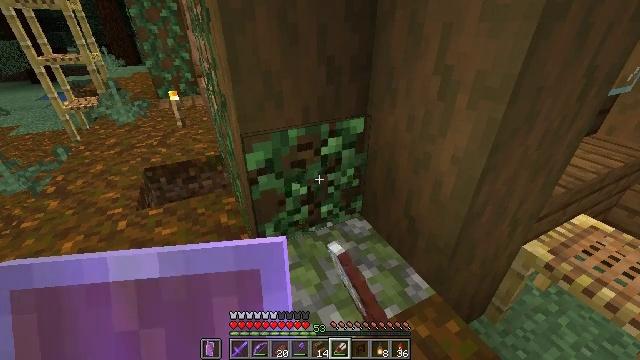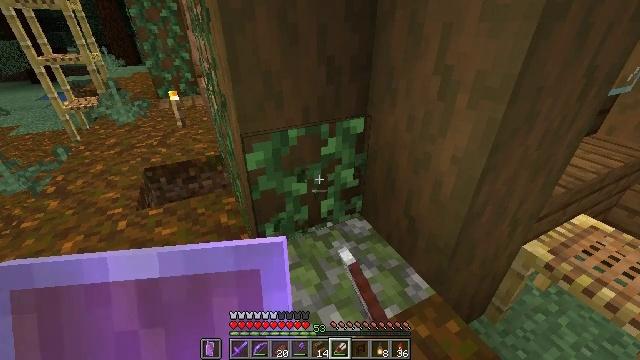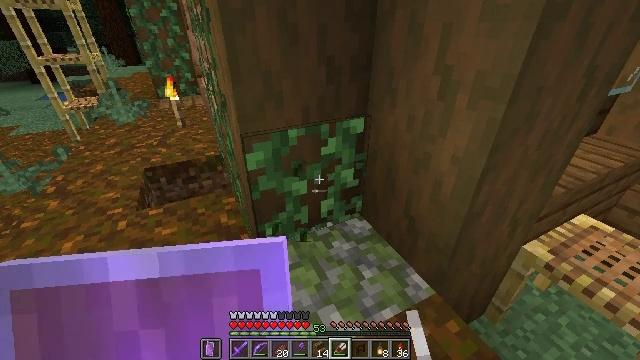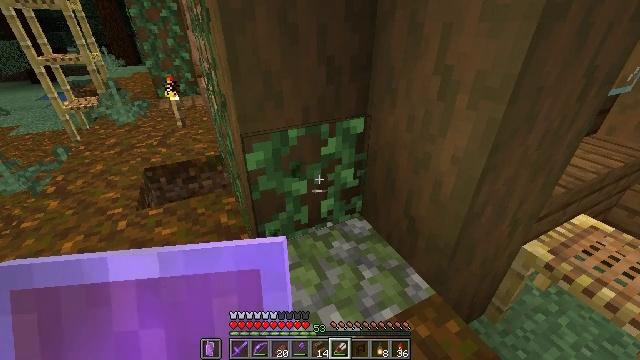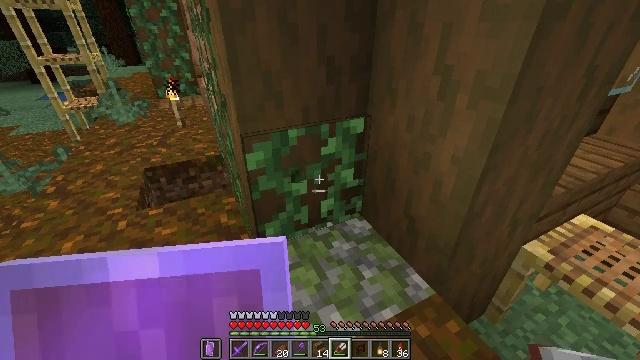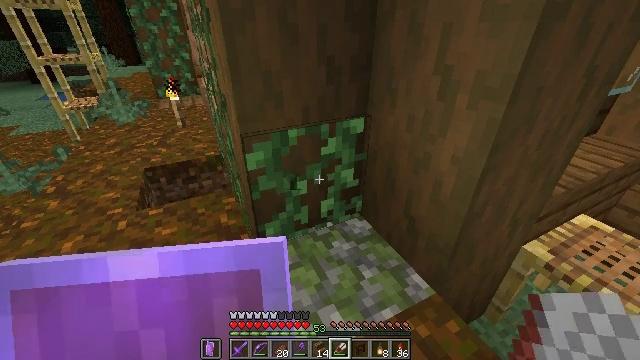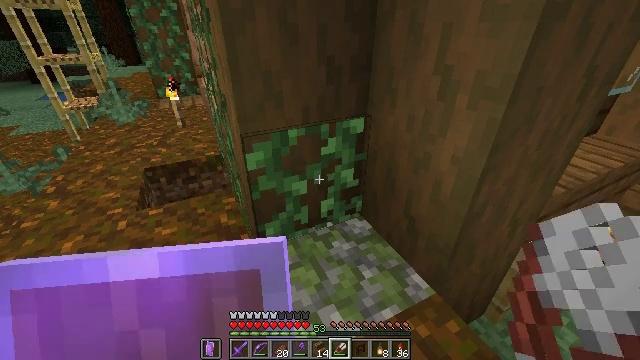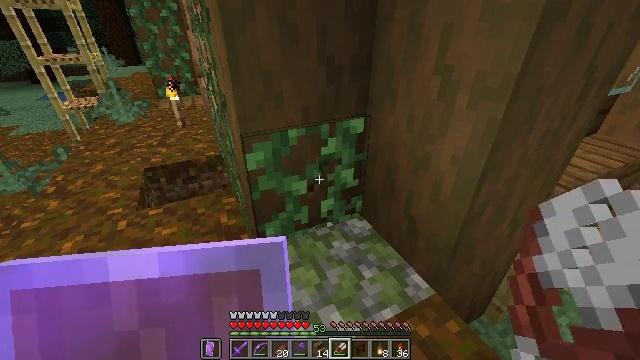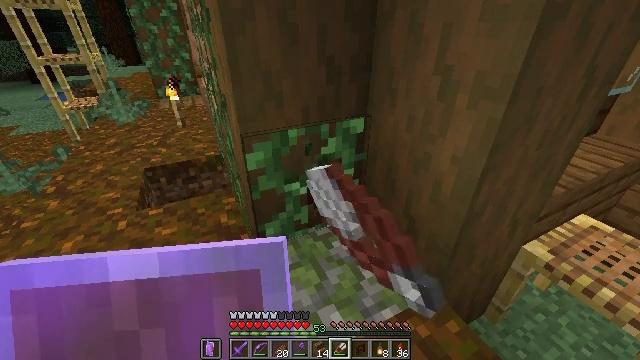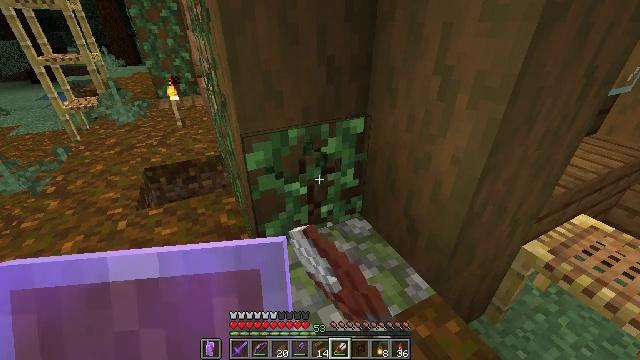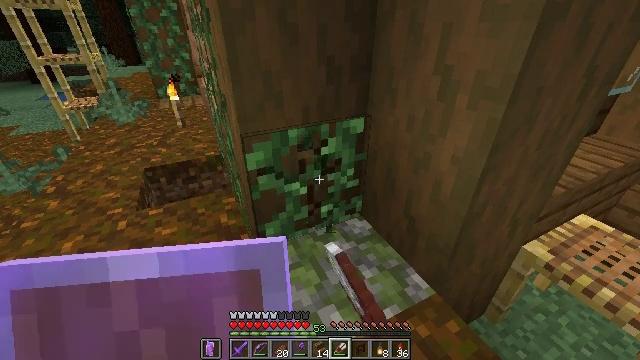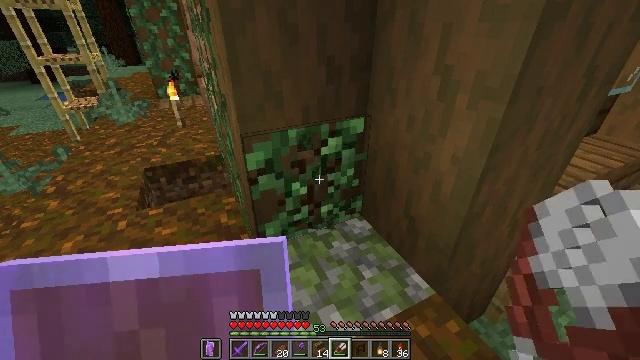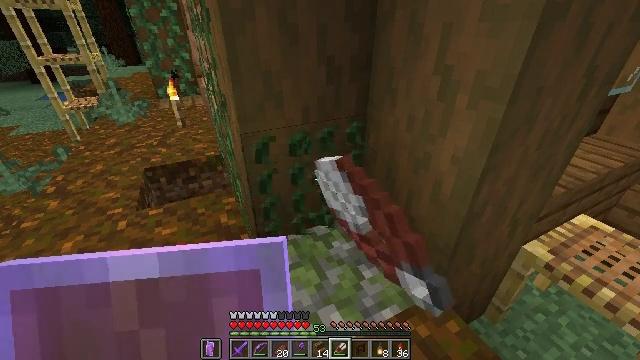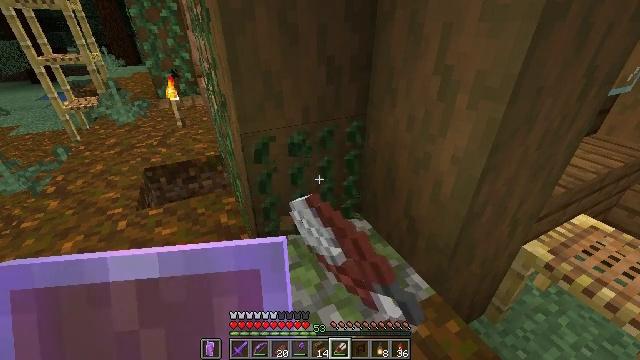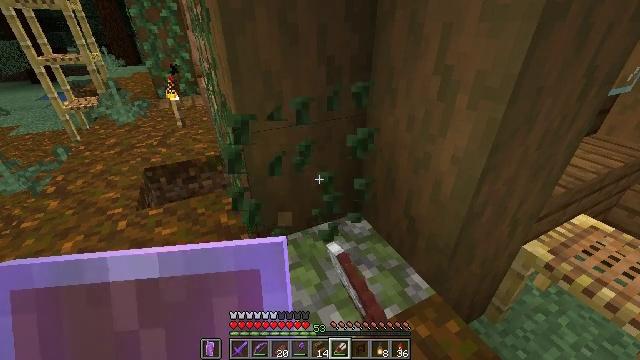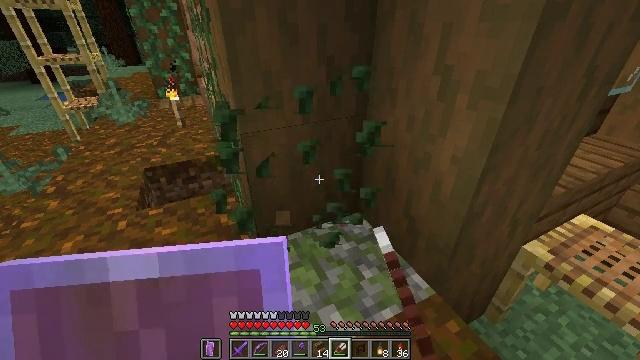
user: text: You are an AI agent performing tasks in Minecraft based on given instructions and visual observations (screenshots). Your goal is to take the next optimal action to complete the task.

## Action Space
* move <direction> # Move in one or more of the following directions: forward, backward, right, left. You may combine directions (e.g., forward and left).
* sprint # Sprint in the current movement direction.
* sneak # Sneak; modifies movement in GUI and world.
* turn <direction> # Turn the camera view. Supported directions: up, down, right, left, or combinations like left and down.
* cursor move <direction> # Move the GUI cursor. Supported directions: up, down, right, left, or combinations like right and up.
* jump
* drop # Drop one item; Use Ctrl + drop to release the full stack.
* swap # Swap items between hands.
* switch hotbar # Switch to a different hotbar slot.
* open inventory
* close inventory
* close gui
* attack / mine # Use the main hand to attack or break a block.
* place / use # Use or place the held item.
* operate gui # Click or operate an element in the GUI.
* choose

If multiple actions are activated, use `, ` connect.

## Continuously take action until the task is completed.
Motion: motion action
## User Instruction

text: Break the vines.
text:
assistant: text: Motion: no_op
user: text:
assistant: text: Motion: no_op
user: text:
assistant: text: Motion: no_op
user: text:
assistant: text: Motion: no_op
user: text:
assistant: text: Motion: no_op
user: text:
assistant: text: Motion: no_op
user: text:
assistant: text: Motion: attack / mine
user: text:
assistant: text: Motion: attack / mine
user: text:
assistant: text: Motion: attack / mine
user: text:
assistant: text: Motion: attack / mine
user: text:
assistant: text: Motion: attack / mine
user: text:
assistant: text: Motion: attack / mine
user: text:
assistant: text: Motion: attack / mine
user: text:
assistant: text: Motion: no_op
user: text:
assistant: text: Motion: no_op
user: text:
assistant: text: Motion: no_op
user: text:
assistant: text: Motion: no_op